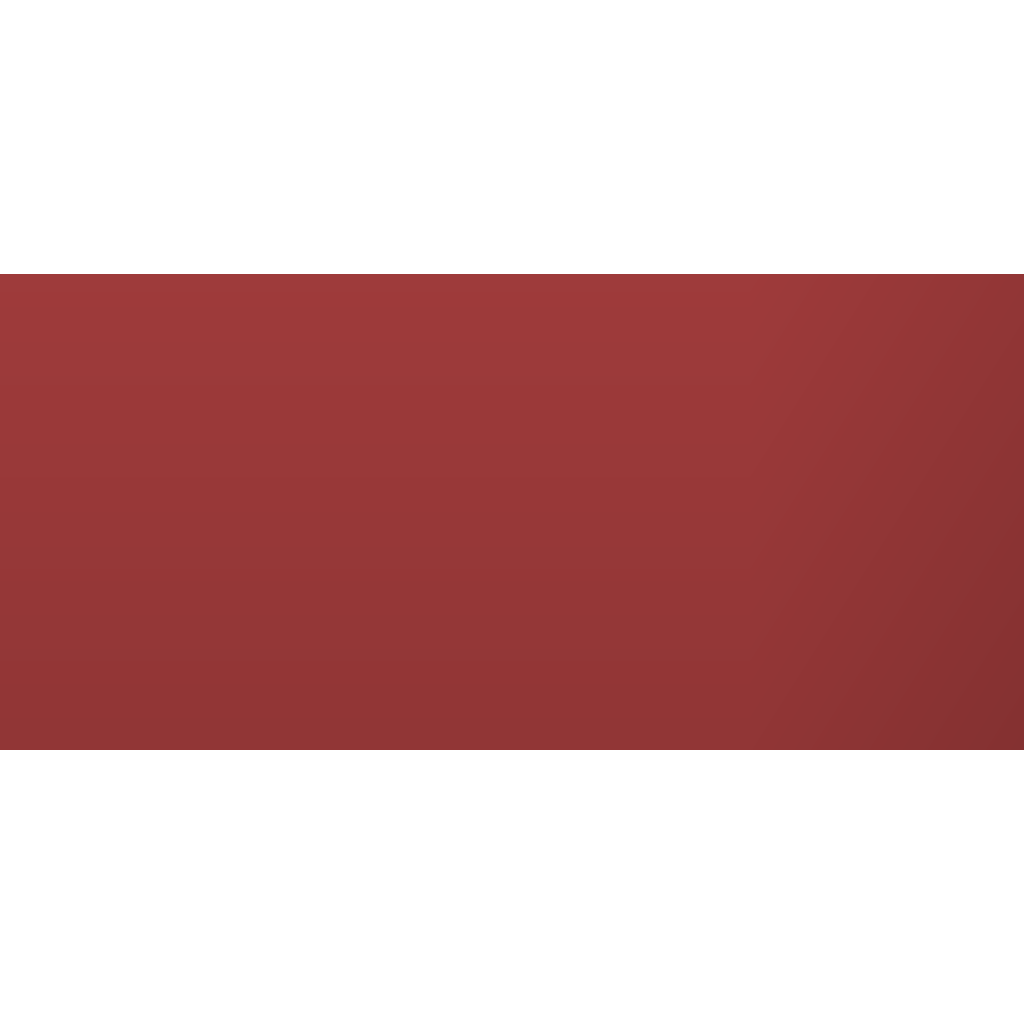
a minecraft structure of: Greek Temple bad low quality